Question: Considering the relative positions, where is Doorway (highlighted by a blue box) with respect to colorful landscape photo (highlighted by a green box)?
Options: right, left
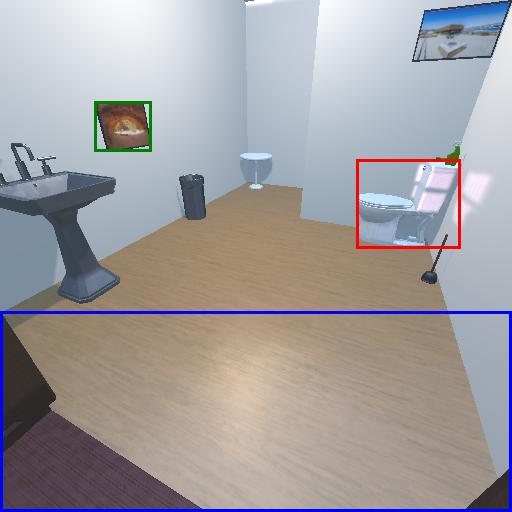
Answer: right